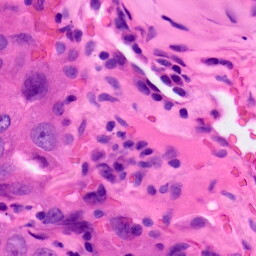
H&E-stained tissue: Lung